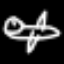
Label: airplane